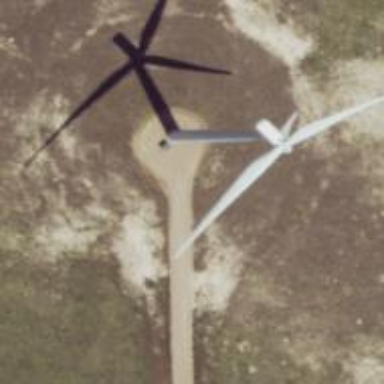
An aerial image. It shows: Wind turbine generator that utilizes wind as its source for generating electricity. It is of the horizontal axis type.